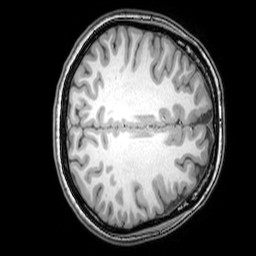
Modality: T1w
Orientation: axial
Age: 21
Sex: female
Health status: healthy
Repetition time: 0.081 s
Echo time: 0.037 s